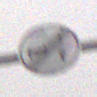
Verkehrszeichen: EndeVerbotUeberholenEinspurigeFahrzeuge
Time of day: Midday
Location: Outdoor (Nature)
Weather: Overcast
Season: Winter
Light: Natural